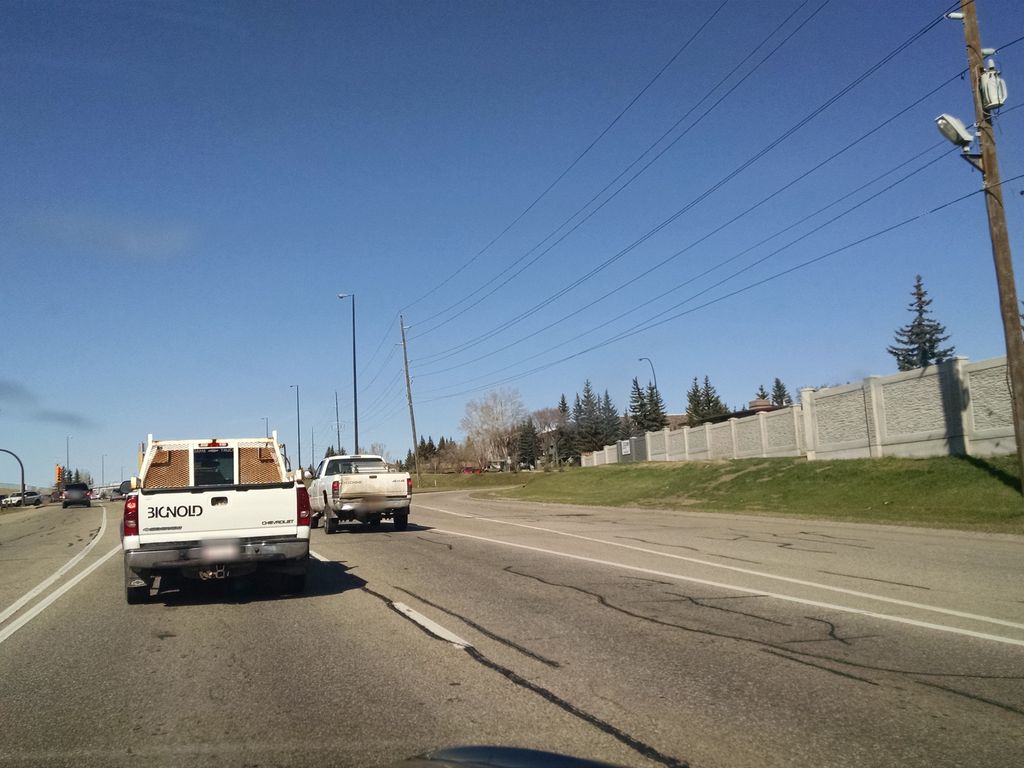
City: calgary